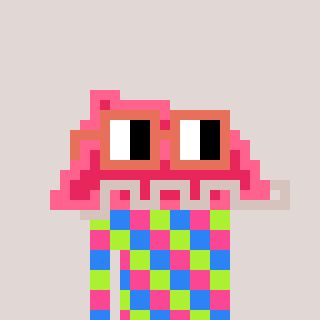
a pixel art character with square orange glasses, a retainer-shaped head and a slimegreen-colored body on a warm background